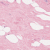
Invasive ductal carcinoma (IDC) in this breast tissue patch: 0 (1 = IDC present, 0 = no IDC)